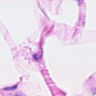
Metastatic tissue present: no